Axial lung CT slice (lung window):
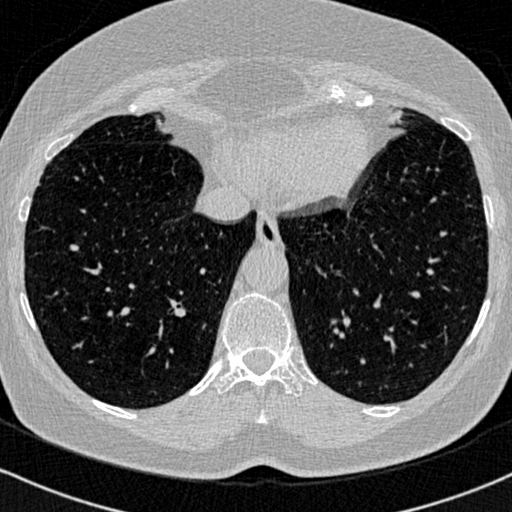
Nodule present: no